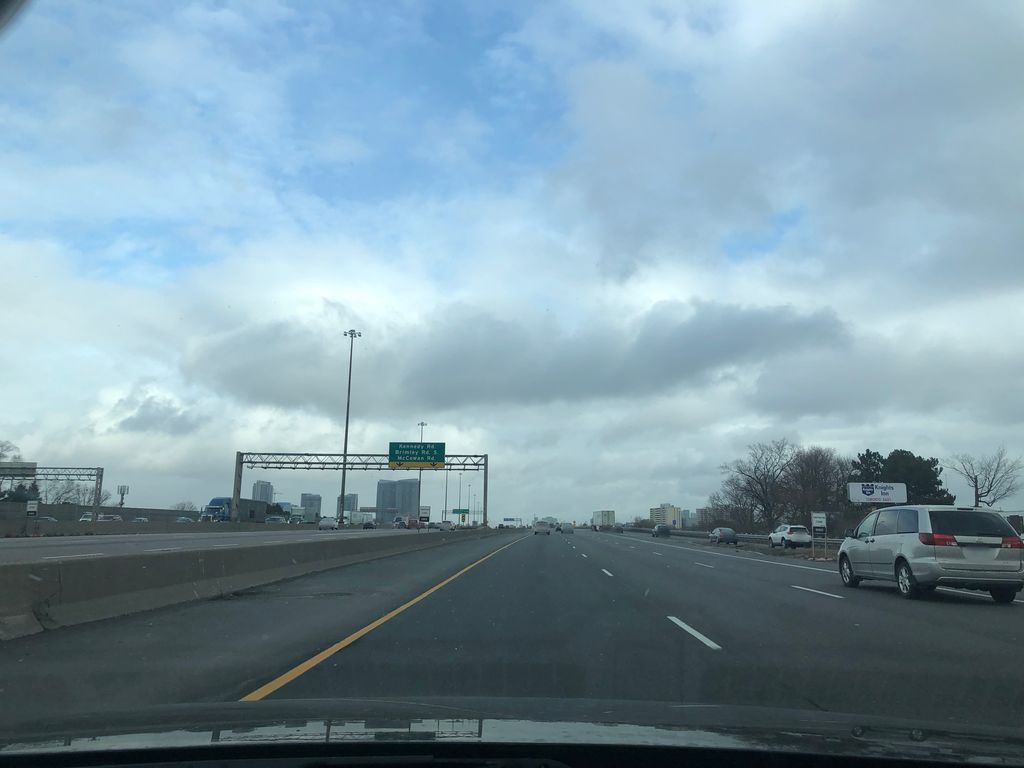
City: toronto